Field crop: maize
Growth stage: 1
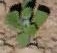
Species: chenopodium